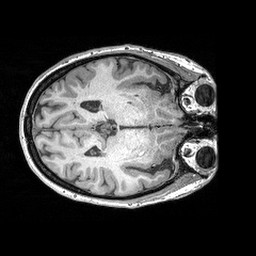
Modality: T1w
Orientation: axial
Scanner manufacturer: siemens
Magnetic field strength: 3 T
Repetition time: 2.3 s
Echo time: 0.00298 s